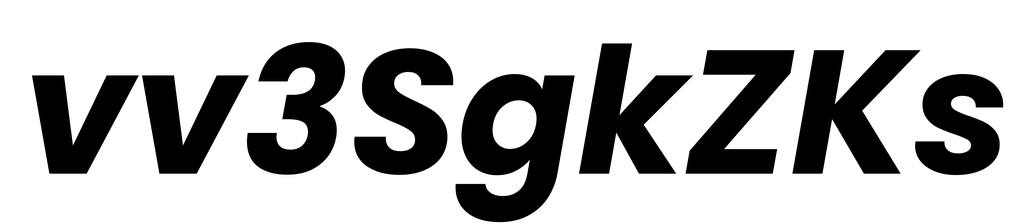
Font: Poppins-BoldItalic